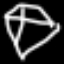
Label: diamond